Field crop: maize
Growth stage: 2
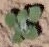
Species: chenopodium